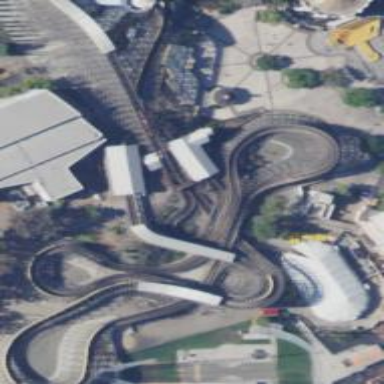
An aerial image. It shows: Thrilling roller coaster attraction.